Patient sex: M
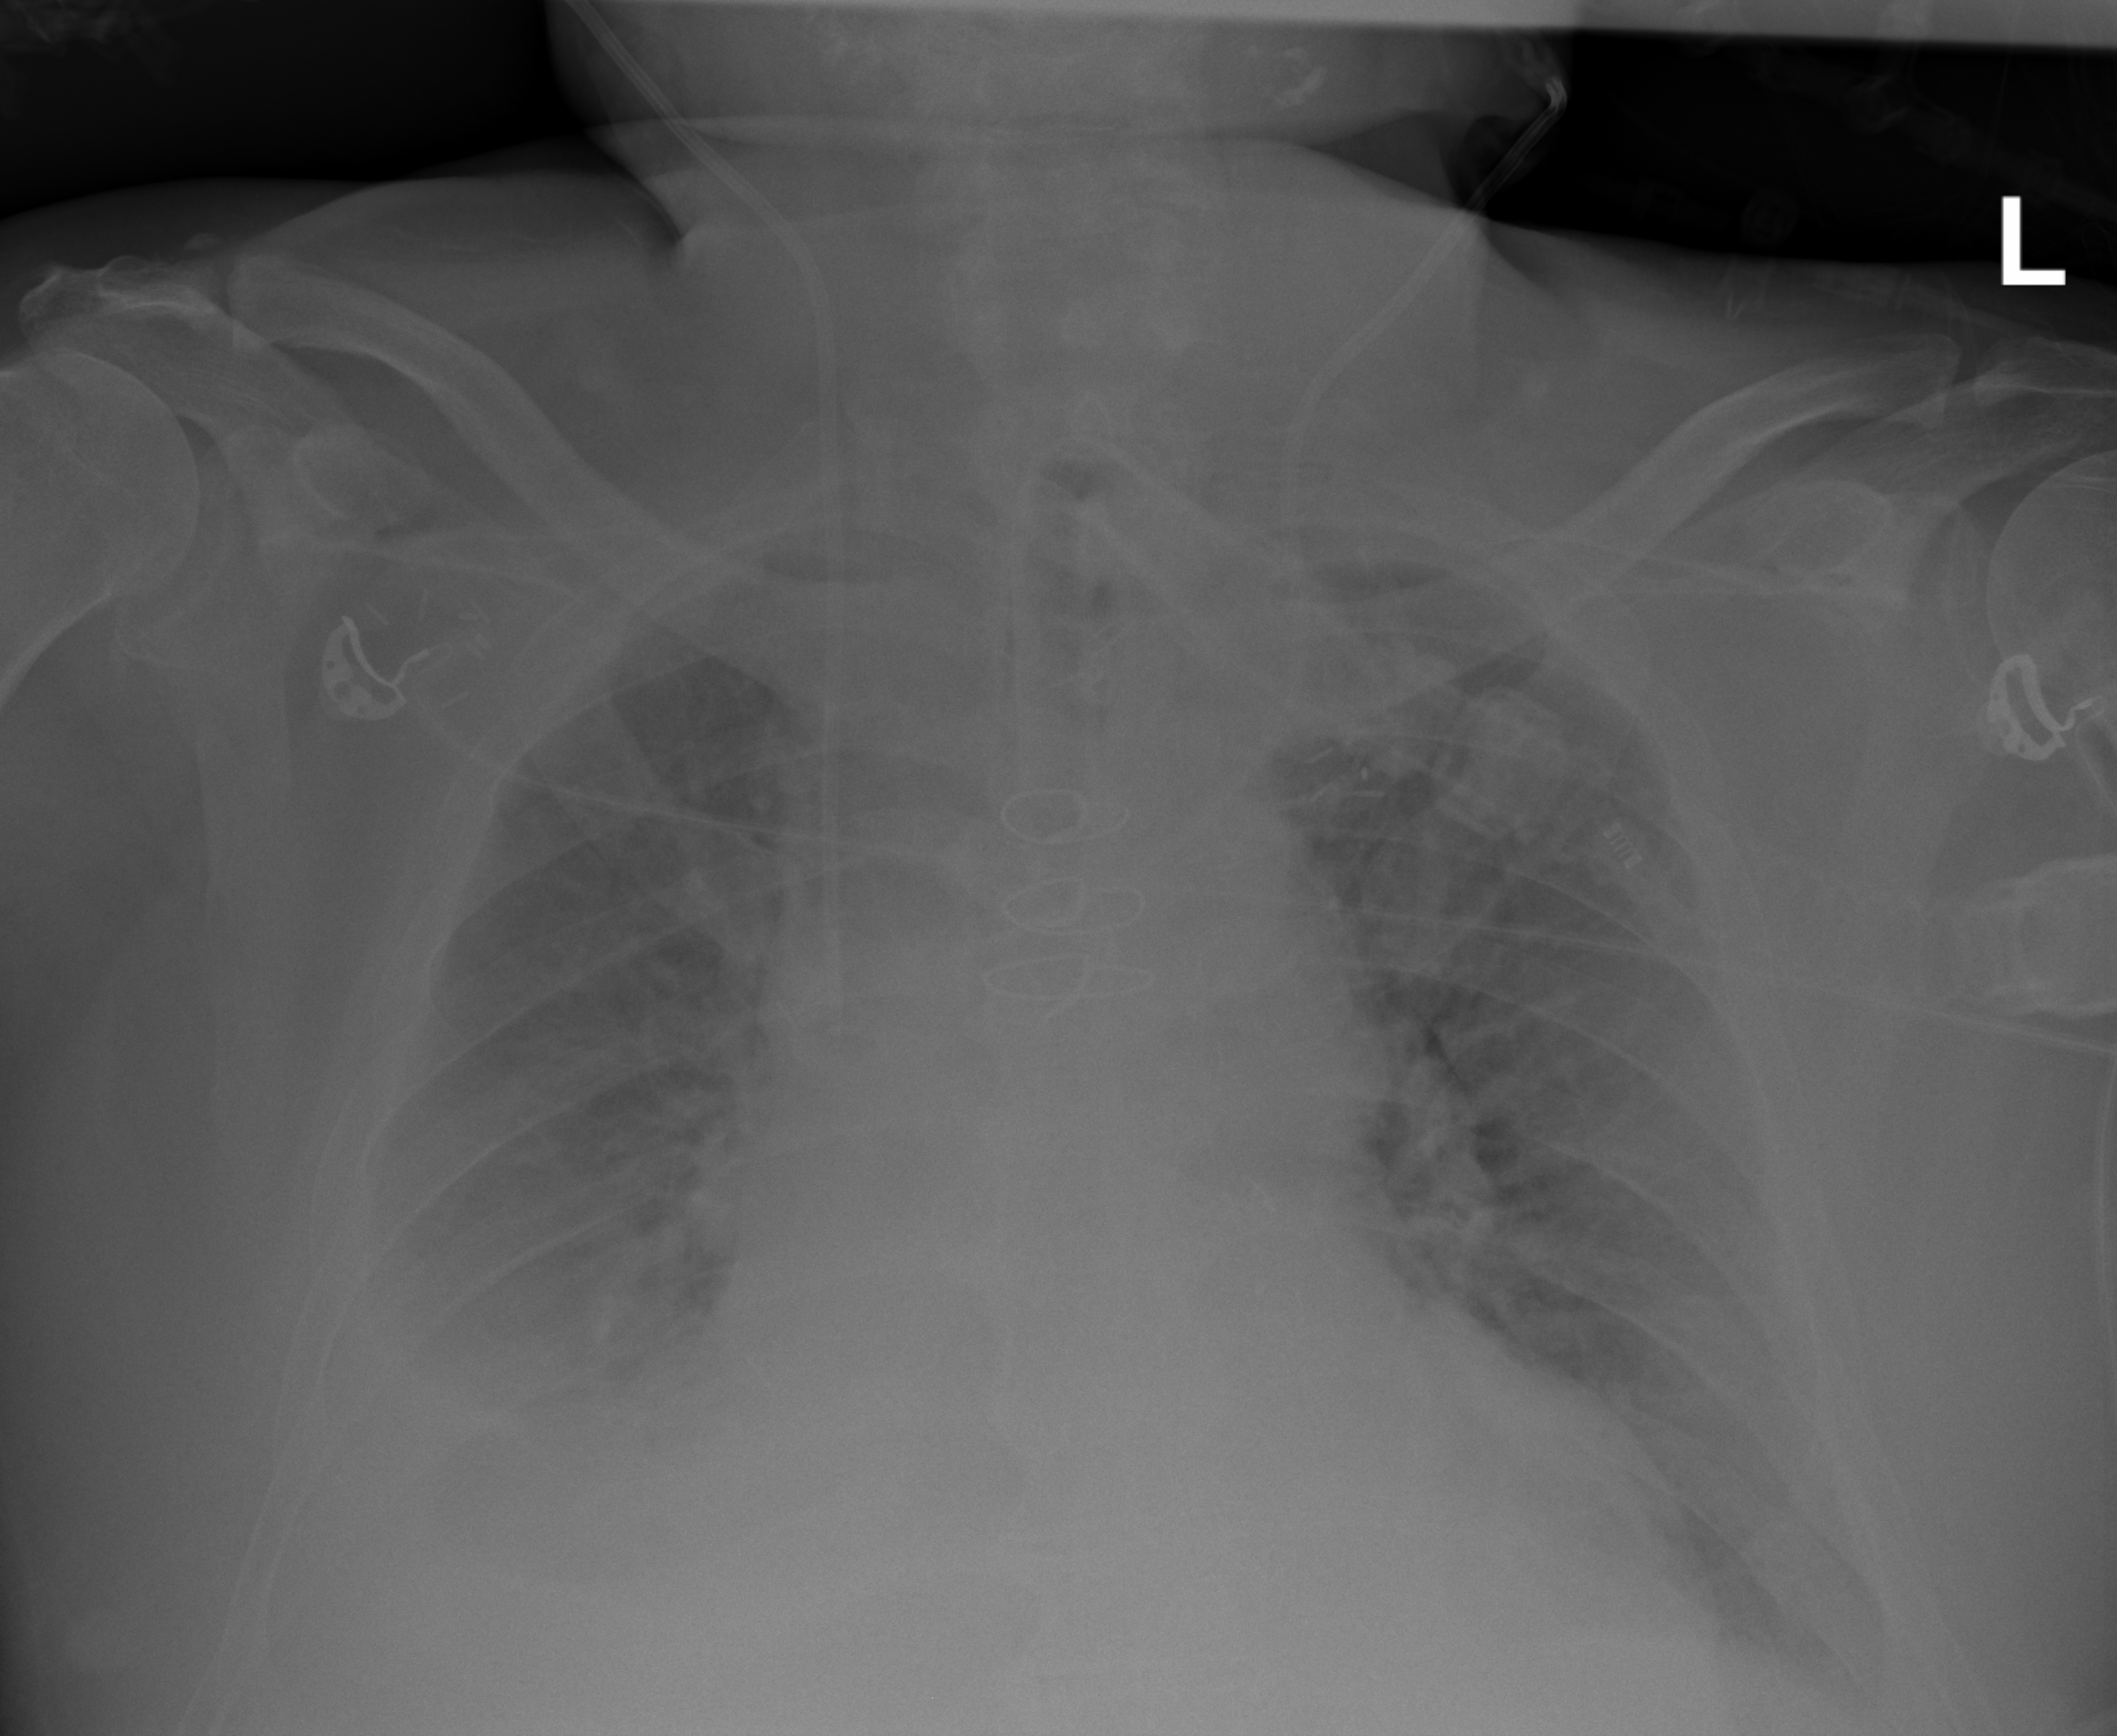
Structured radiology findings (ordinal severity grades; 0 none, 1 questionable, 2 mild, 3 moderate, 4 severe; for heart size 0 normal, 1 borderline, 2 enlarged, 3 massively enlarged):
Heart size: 2
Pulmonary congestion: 2
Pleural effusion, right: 2
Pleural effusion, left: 1
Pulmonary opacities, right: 1
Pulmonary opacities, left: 1
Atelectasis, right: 2
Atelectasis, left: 2